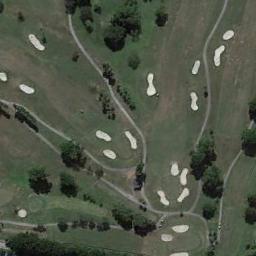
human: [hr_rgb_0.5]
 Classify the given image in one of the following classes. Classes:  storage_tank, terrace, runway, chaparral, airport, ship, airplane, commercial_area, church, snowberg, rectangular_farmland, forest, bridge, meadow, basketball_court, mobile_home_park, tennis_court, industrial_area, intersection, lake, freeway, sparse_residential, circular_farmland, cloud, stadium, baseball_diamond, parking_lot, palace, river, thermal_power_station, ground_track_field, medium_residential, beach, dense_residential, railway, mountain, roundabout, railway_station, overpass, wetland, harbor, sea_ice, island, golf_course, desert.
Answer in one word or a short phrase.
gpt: golf_course